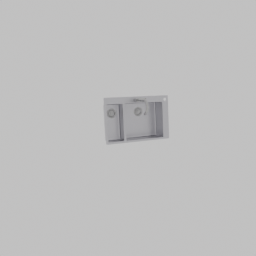
Label: appliances